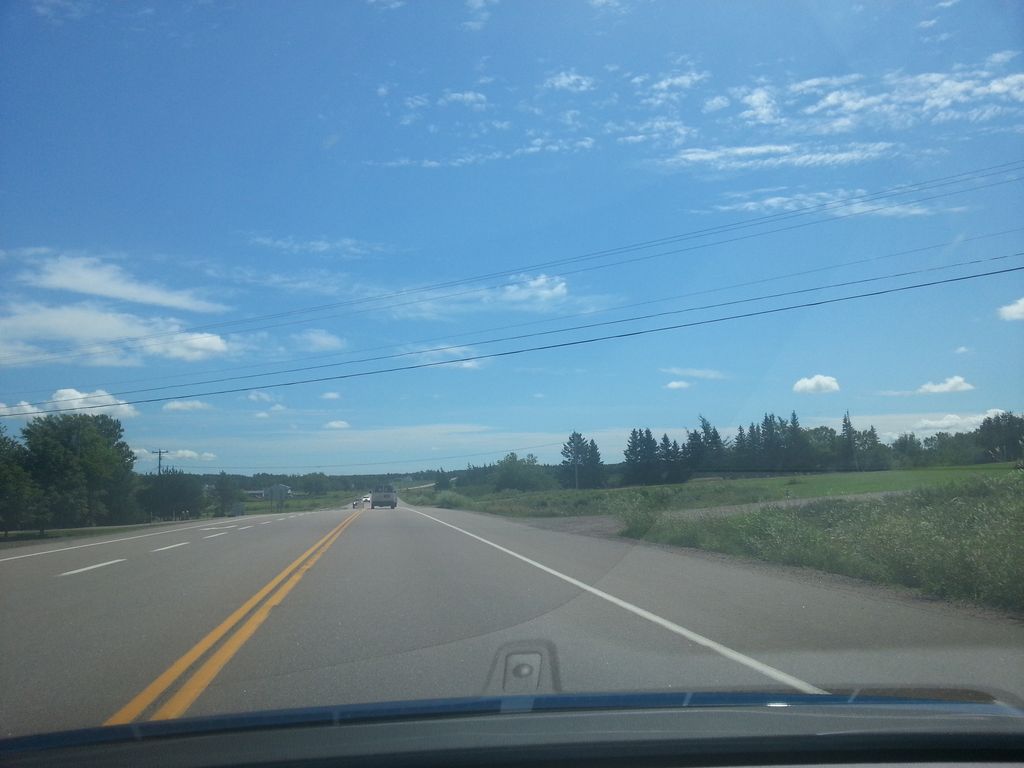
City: charlottetown